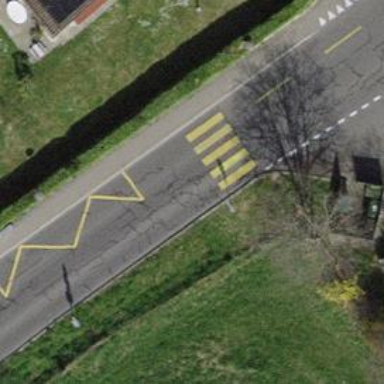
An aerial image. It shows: Marked crossing with zebra markings on the road.